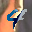
Label: 4